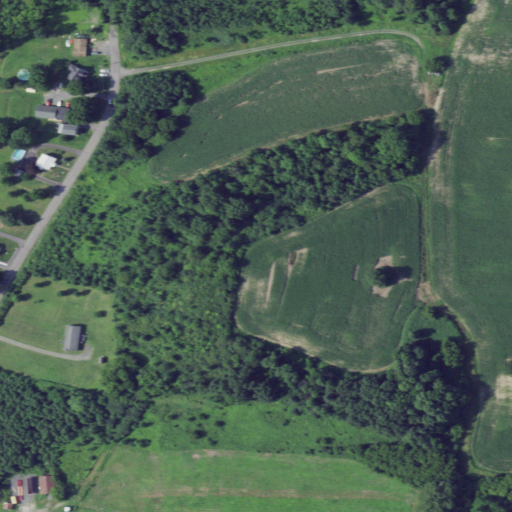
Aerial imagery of mountain in New York named Ashbys Pinnacle containing pasture, deciduous forest, cultivated crops, low intensity development, open development, woody wetlands, and medium intensity development